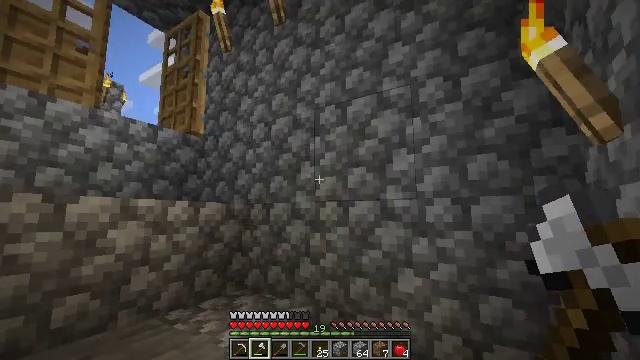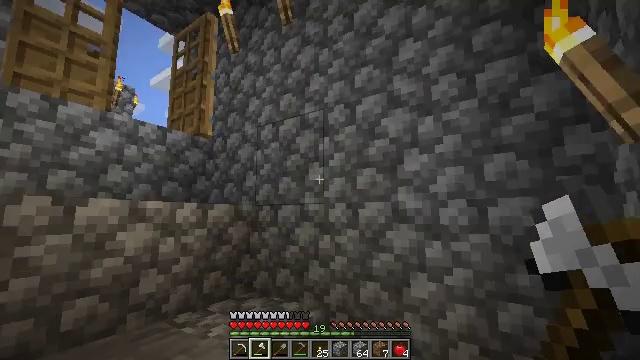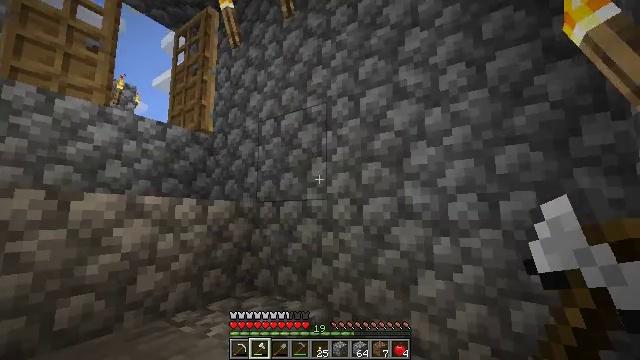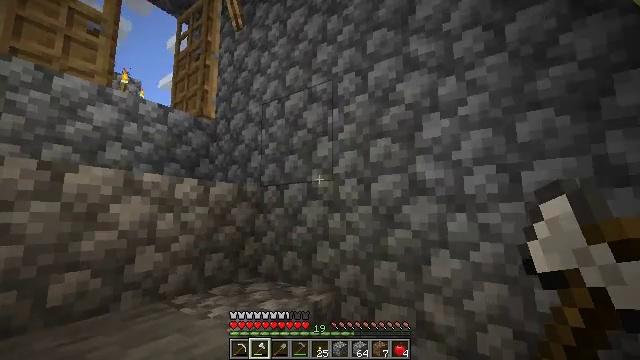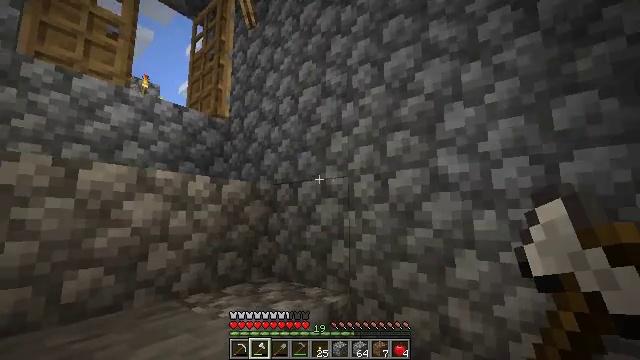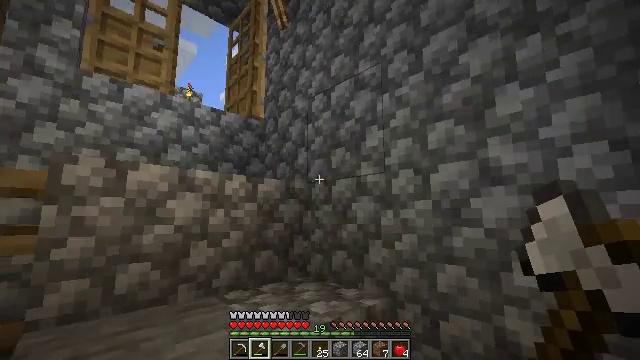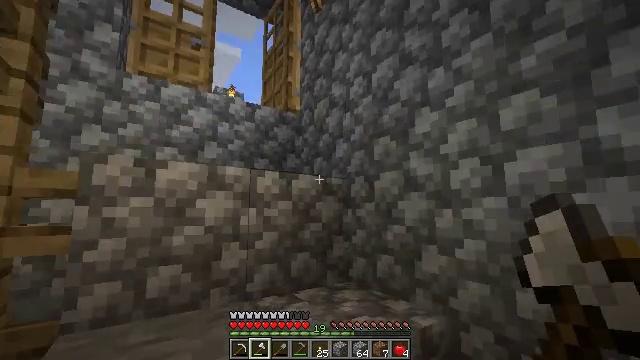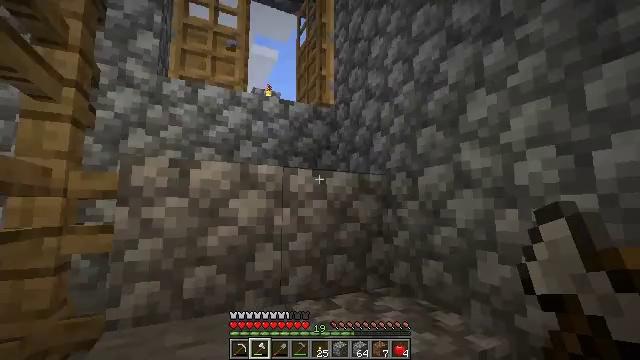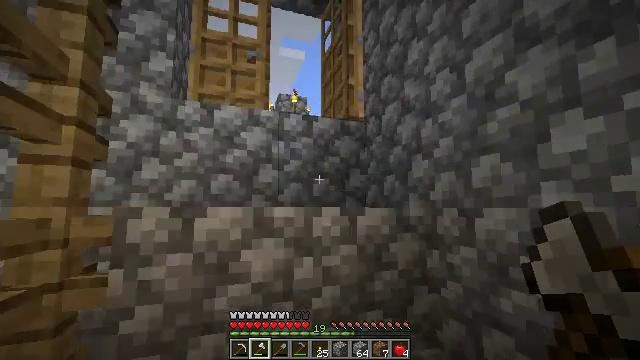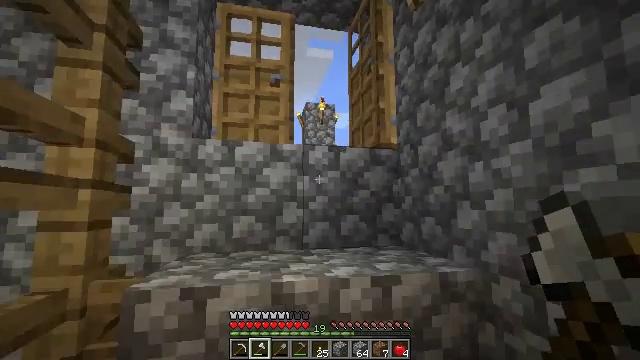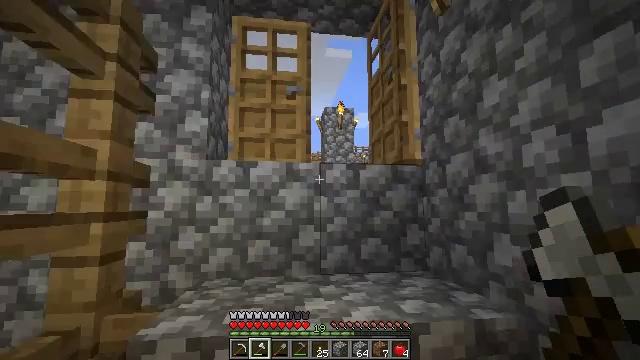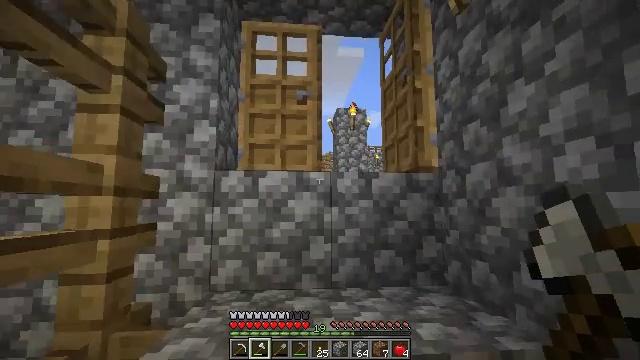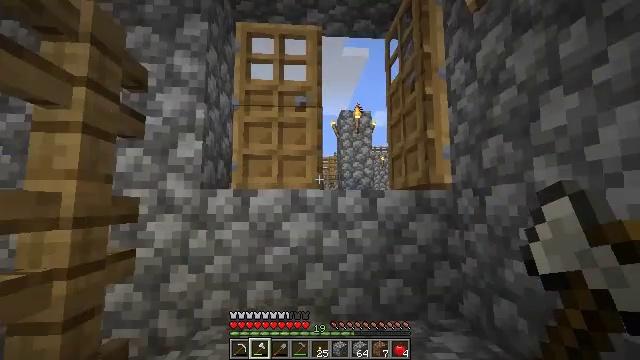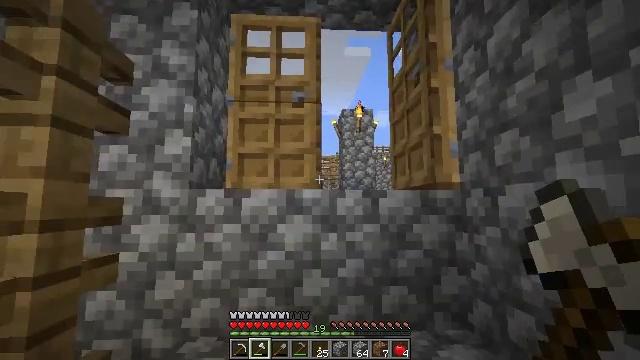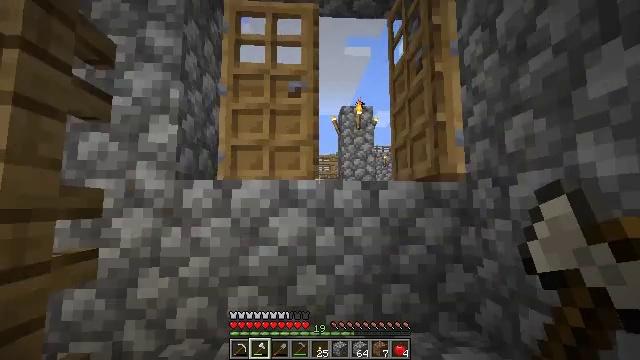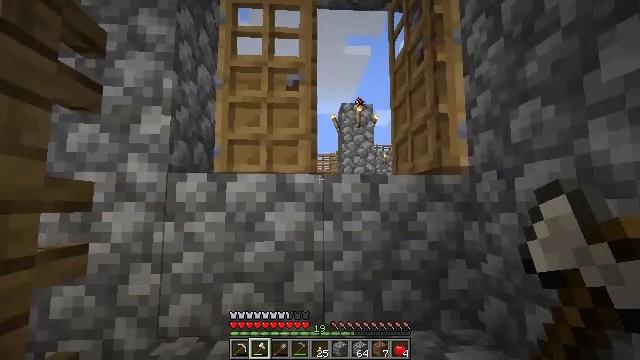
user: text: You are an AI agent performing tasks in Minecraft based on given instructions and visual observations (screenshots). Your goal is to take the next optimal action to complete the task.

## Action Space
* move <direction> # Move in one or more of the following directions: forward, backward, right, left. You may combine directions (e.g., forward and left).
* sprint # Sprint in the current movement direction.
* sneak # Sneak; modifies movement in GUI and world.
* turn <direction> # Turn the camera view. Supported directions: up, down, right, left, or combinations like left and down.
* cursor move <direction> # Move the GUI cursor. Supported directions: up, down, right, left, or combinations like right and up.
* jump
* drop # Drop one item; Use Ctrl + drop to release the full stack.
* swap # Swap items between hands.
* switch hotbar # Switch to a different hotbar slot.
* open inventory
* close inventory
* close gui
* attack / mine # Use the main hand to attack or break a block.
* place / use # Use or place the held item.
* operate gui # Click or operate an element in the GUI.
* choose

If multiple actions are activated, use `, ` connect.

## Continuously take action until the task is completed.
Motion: motion action
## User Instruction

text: Open the crafting table and create a diamond chestplate.
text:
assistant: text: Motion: move forward, turn left
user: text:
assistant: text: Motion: move forward
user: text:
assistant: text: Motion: move forward, turn left
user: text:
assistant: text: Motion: move forward, turn left
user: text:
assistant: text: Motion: move forward, turn left
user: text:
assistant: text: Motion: move forward, turn left
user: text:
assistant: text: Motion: move forward, turn left
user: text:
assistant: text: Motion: move forward, turn left, jump
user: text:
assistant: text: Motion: move forward, turn left, jump
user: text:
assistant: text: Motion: move forward, turn left, jump
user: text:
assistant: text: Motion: move forward, turn left
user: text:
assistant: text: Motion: move forward, turn left
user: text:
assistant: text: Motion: move forward
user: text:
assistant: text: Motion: move forward, jump
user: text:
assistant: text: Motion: move forward, jump
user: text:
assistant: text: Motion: move forward, turn left, jump
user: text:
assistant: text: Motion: move forward
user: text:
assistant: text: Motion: move forward
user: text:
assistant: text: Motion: move forward, jump
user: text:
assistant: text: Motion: move forward, jump
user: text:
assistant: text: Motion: move forward, turn right, jump
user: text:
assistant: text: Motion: move forward, turn right
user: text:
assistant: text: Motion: move forward, turn right
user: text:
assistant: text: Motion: move forward, turn right and down
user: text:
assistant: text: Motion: move forward, turn right and down, jump
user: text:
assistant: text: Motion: move forward, jump
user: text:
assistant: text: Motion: move forward, turn down, jump
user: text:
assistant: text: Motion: move forward, turn right, jump
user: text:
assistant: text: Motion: move forward
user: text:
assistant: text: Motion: move forward